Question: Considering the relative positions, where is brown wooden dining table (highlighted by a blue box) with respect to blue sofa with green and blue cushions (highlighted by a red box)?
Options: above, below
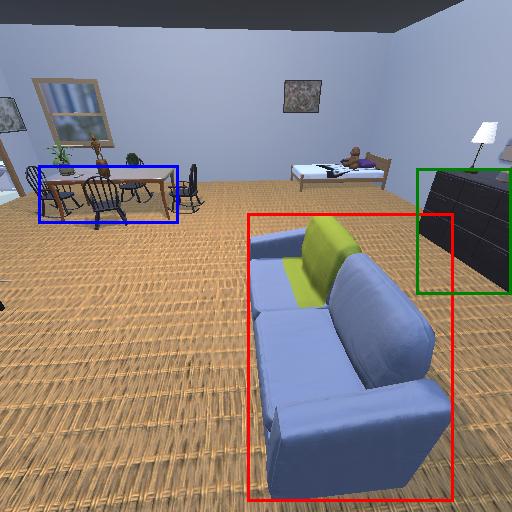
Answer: above